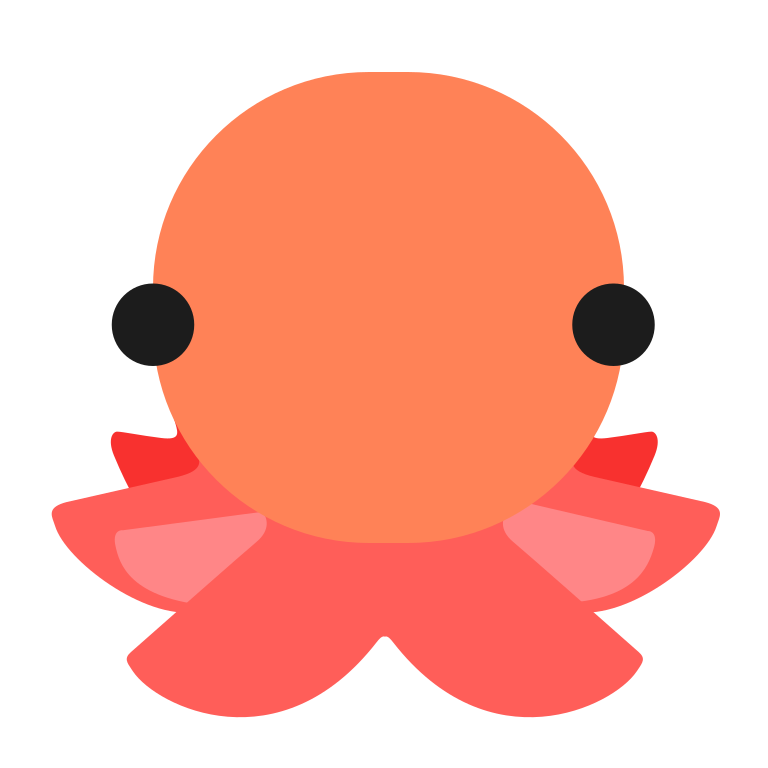
octopus flat